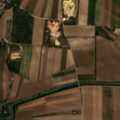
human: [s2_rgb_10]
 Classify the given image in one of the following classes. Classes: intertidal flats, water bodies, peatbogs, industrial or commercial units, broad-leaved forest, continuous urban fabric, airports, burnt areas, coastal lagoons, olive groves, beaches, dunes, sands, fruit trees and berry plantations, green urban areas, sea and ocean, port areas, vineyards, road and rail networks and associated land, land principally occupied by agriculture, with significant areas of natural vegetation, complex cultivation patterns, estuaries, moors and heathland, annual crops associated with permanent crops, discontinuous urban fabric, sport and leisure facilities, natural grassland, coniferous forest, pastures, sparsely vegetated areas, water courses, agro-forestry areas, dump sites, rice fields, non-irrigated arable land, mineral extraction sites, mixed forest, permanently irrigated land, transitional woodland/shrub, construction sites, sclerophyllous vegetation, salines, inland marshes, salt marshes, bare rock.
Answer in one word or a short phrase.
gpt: discontinuous urban fabric, non-irrigated arable land